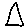
Label: triangle